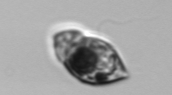
Label: Amphidinium